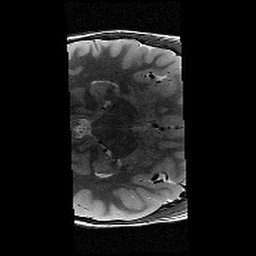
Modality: T2w
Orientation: axial
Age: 11
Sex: male
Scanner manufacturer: siemens
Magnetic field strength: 3 T
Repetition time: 9.23 s
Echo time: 0.067 s